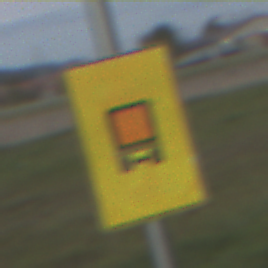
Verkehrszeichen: KennzeichnungspflichtigeFahrzeugeGefaehrlicheGueterOhnePfeilsymbol
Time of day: SunriseSunset
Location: Outdoor (Nature)
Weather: PartlyCloudy
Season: NotSpecified
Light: Natural